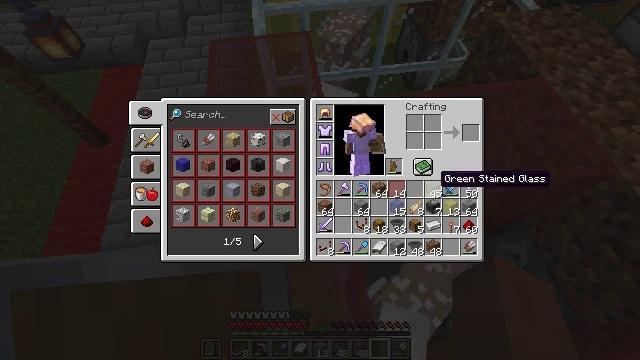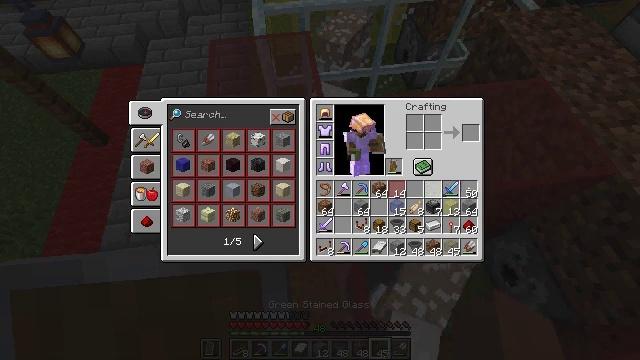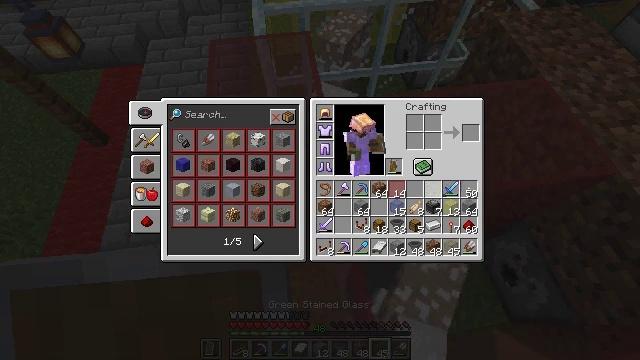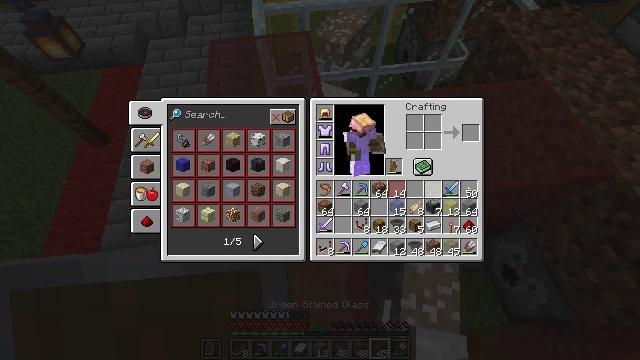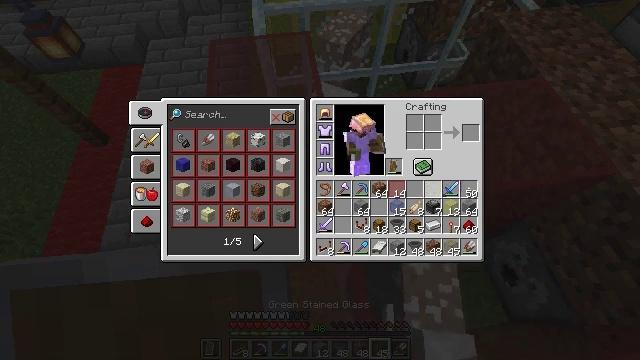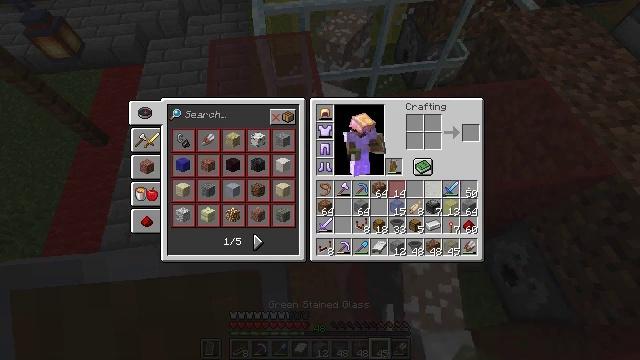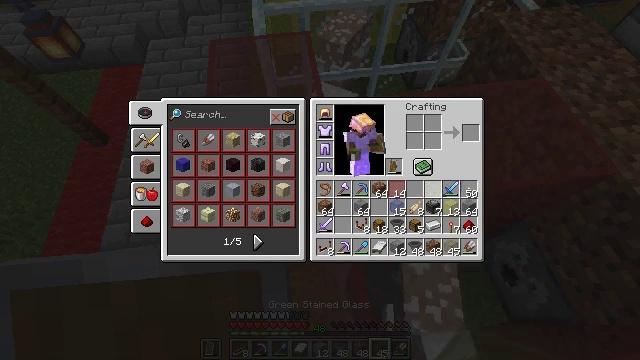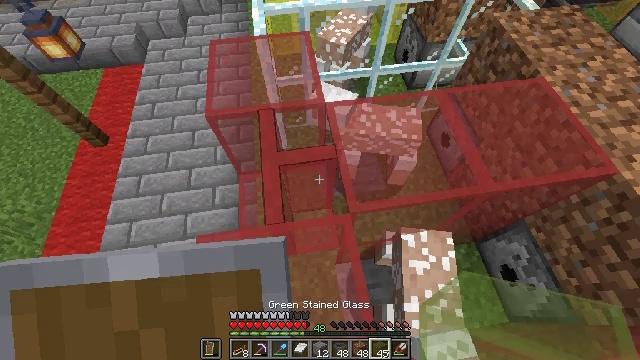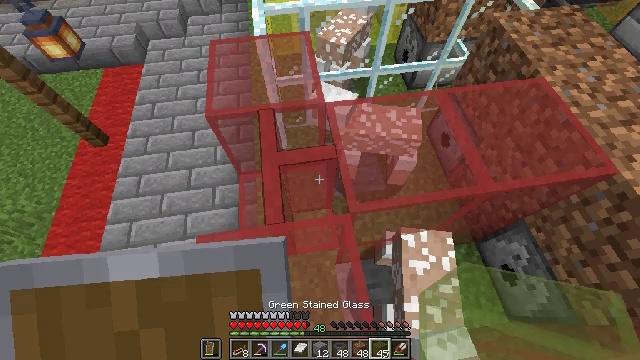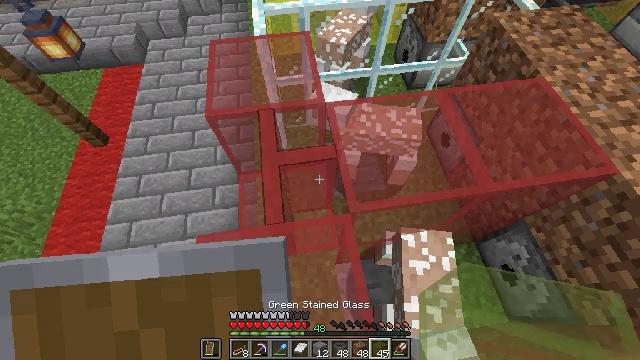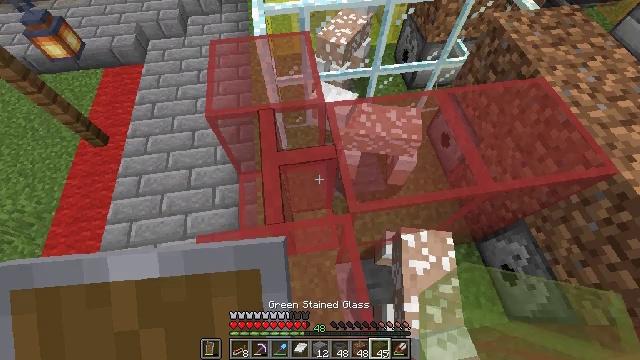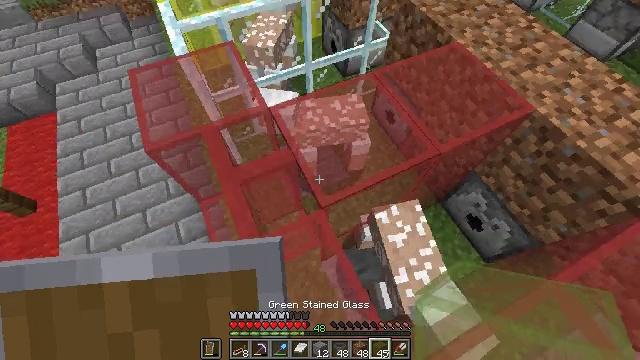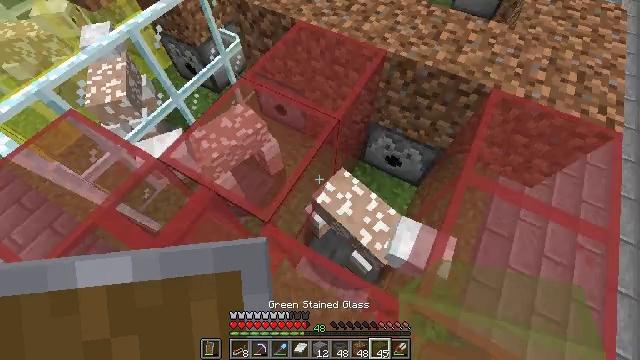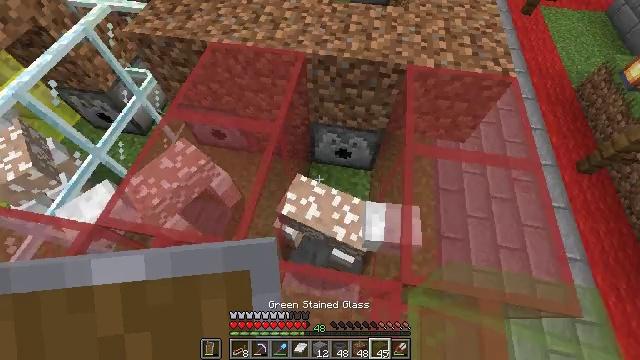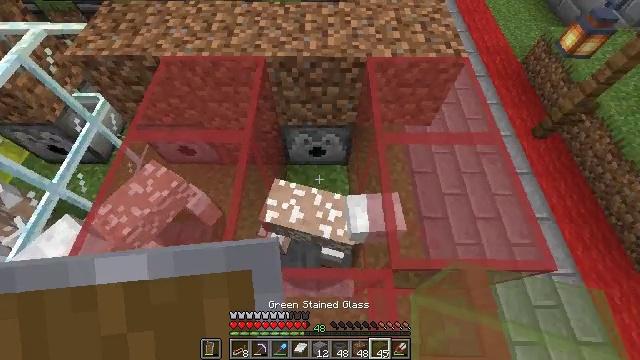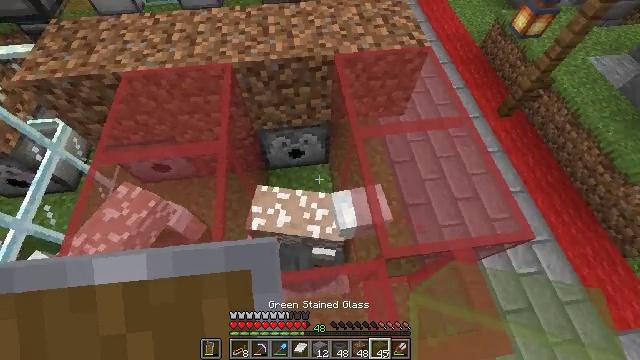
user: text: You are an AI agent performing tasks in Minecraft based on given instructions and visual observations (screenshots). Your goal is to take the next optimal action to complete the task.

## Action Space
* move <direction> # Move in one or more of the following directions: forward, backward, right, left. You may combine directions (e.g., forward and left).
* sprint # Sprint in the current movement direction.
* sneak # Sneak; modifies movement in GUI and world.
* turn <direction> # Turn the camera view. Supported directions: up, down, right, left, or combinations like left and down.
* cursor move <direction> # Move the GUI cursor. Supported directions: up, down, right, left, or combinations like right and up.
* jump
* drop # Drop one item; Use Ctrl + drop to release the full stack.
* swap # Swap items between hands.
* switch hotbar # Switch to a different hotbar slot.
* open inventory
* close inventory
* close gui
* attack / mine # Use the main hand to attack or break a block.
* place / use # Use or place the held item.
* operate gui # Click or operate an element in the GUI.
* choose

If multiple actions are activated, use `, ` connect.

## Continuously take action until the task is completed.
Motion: motion action
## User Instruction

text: Smash the green stained glass pane to retrieve it.
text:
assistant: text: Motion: sneak, choose
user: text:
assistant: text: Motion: sneak, choose
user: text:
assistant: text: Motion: sneak, choose
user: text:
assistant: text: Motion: sneak
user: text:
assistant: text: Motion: sneak
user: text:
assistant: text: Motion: sneak
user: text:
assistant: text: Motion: sneak, close inventory
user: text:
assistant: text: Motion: close inventory
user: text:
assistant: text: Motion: close inventory
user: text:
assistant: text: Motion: no_op
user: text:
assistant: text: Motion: turn right
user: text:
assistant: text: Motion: turn right
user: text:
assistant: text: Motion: turn right and up
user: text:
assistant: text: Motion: turn right
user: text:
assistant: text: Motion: turn right
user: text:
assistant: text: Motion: turn right
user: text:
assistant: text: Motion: turn right
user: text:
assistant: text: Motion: turn right
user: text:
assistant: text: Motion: turn right
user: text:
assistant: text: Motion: turn right
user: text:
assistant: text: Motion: move forward
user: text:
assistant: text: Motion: move forward, turn up
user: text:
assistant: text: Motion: move forward, turn left and up
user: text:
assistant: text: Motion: move forward, turn left and up
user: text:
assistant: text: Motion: move forward, turn left and up
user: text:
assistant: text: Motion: move forward, turn left and up
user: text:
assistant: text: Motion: move forward, turn left and up
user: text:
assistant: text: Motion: move forward, turn left
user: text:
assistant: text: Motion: move forward
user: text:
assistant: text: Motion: turn left